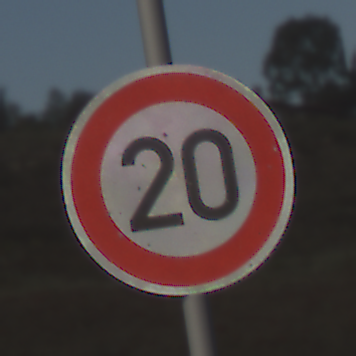
Verkehrszeichen: Geschwindigkeit20
Umgebung: Outdoor, RoadRail
Tageszeit: SunriseSunset
Wetter: PartlyCloudy
Licht: Natural
Jahreszeit: NotSpecified
Kontrast: LowContrast